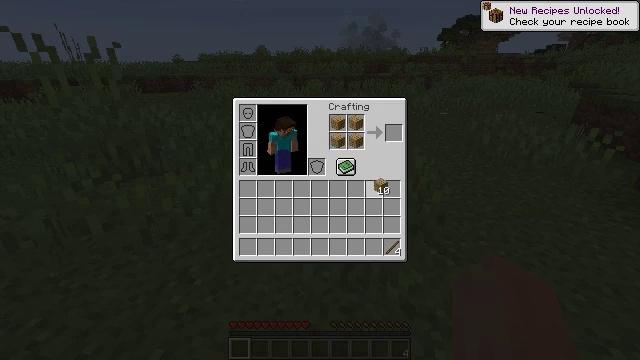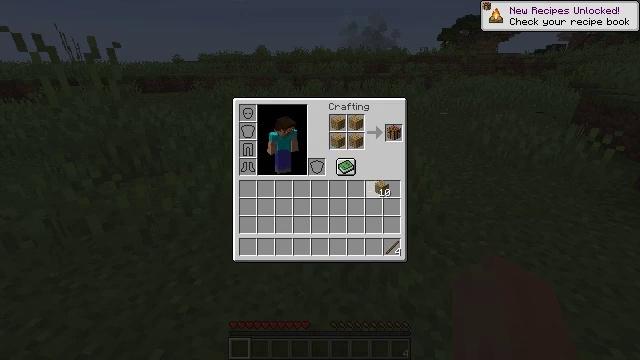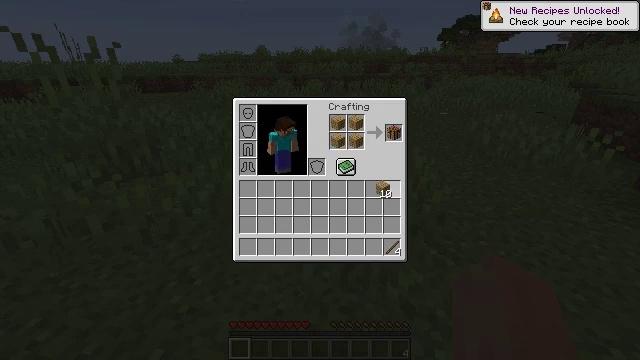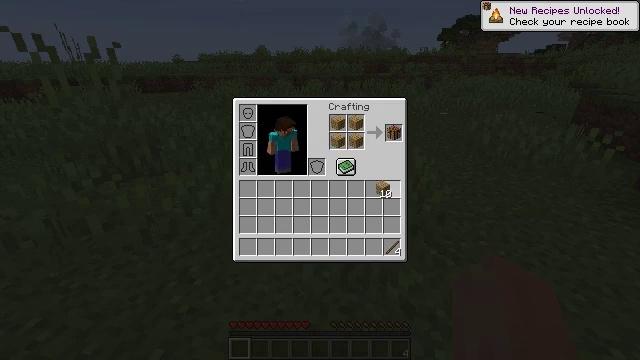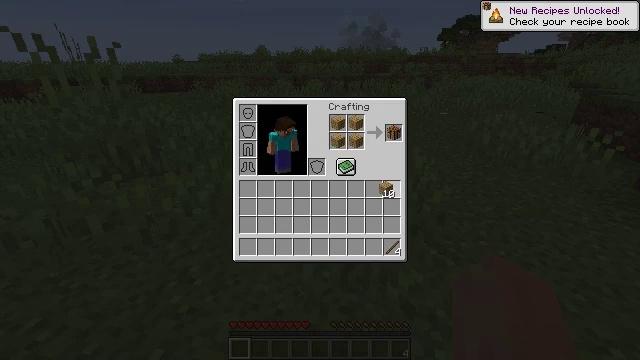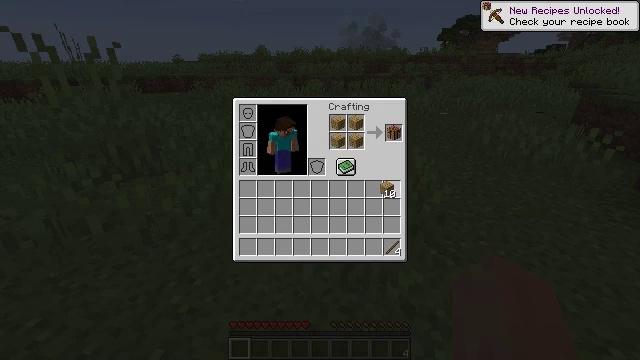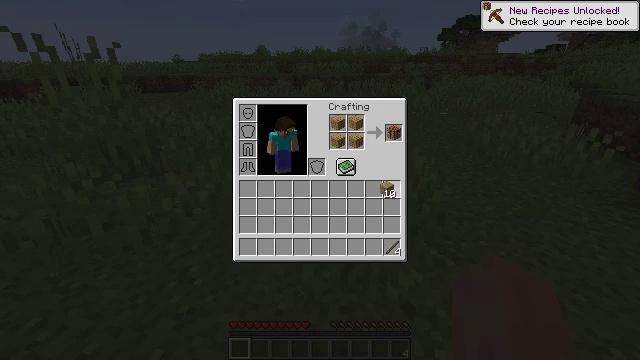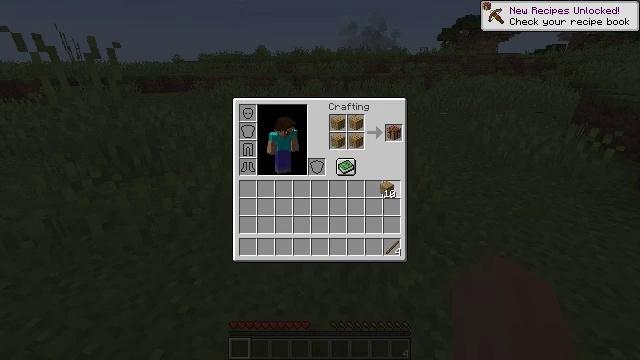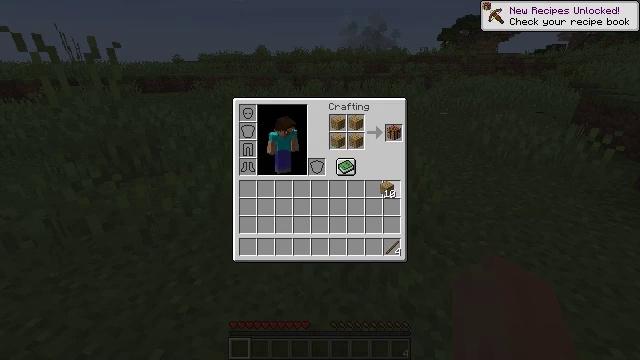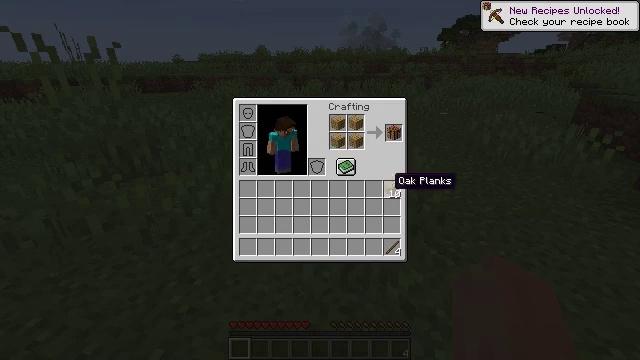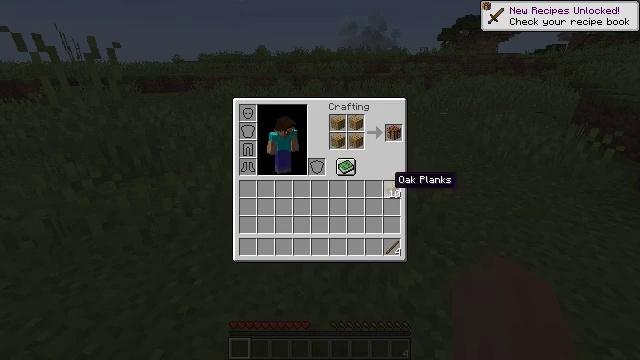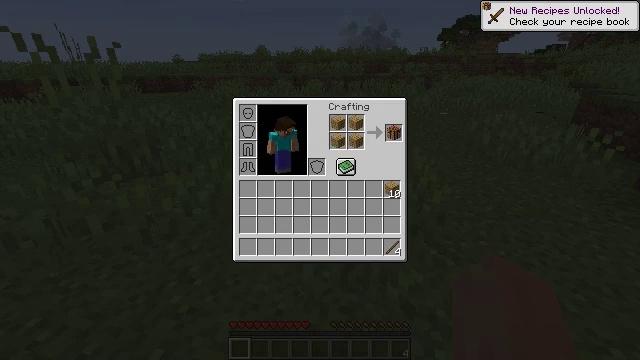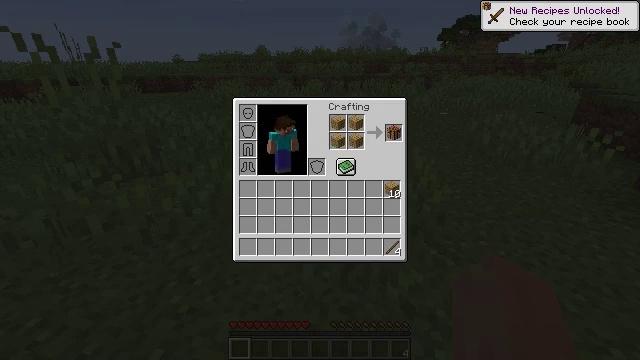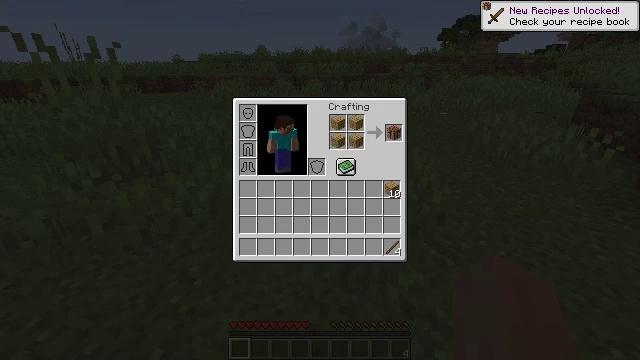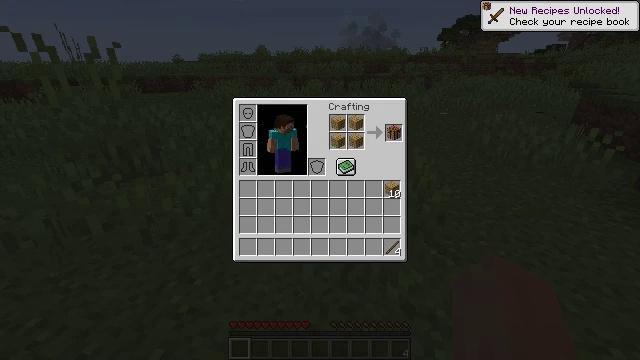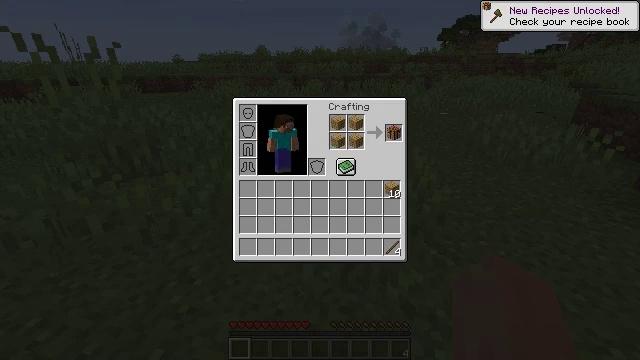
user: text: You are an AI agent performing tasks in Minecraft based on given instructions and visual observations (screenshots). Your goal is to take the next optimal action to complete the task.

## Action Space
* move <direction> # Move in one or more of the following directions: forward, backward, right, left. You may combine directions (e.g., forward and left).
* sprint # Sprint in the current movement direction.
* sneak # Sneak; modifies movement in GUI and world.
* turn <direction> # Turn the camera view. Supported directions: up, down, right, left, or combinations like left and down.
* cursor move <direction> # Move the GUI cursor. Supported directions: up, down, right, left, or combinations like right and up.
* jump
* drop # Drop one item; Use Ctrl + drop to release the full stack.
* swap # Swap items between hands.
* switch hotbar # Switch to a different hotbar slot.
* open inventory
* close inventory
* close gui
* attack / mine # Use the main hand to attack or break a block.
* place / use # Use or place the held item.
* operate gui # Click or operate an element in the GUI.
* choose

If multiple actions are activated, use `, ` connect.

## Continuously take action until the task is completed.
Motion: motion action
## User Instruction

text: Open inventory and craft the crafting table with planks.
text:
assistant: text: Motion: no_op
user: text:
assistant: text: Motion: no_op
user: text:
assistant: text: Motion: no_op
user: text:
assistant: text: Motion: no_op
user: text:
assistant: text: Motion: no_op
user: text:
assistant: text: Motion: no_op
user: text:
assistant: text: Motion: operate gui
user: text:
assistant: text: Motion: operate gui
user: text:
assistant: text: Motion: no_op
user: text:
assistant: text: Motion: no_op
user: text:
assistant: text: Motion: cursor move up
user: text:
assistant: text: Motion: cursor move up
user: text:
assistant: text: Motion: sneak, cursor move up
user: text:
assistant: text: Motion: sneak
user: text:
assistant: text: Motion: sneak
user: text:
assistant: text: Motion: sneak
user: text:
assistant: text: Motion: sneak
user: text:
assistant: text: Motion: sneak
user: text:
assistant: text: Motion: sneak
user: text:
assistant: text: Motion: sneak, operate gui
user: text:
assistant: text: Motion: sneak, operate gui
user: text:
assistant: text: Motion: sneak, operate gui
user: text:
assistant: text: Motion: sneak
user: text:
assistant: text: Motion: sneak
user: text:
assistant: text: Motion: sneak